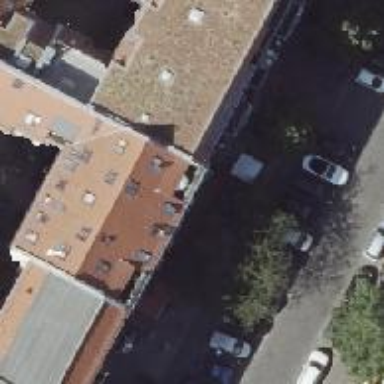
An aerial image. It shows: Café.